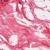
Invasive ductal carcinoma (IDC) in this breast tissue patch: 0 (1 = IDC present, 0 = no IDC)